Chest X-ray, PA view. Patient: 62 years old, sex M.
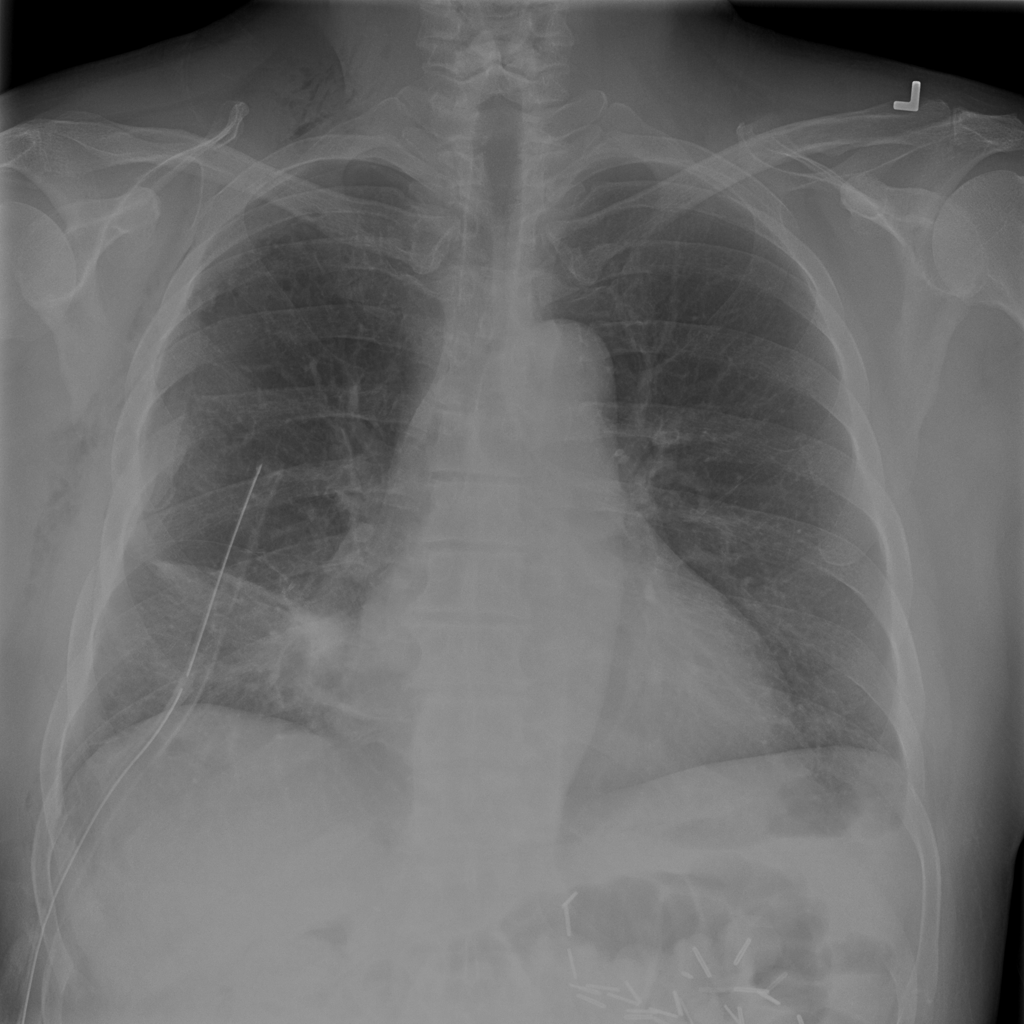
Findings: Atelectasis, Emphysema, Pneumothorax